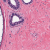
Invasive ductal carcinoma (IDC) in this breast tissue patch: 0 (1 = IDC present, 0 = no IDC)